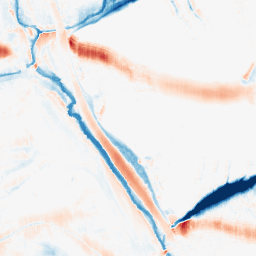
Category: morphological
Decomposition family: morphological_ellipse
Decomposition parameters: operation: average
width: 30
height: 10
Upsampling method: sinc_hamming
Upsampling parameters: scale: 2
kernel_size: 16
Upsampling scale: 2